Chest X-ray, PA view. Patient: 49 years old, sex M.
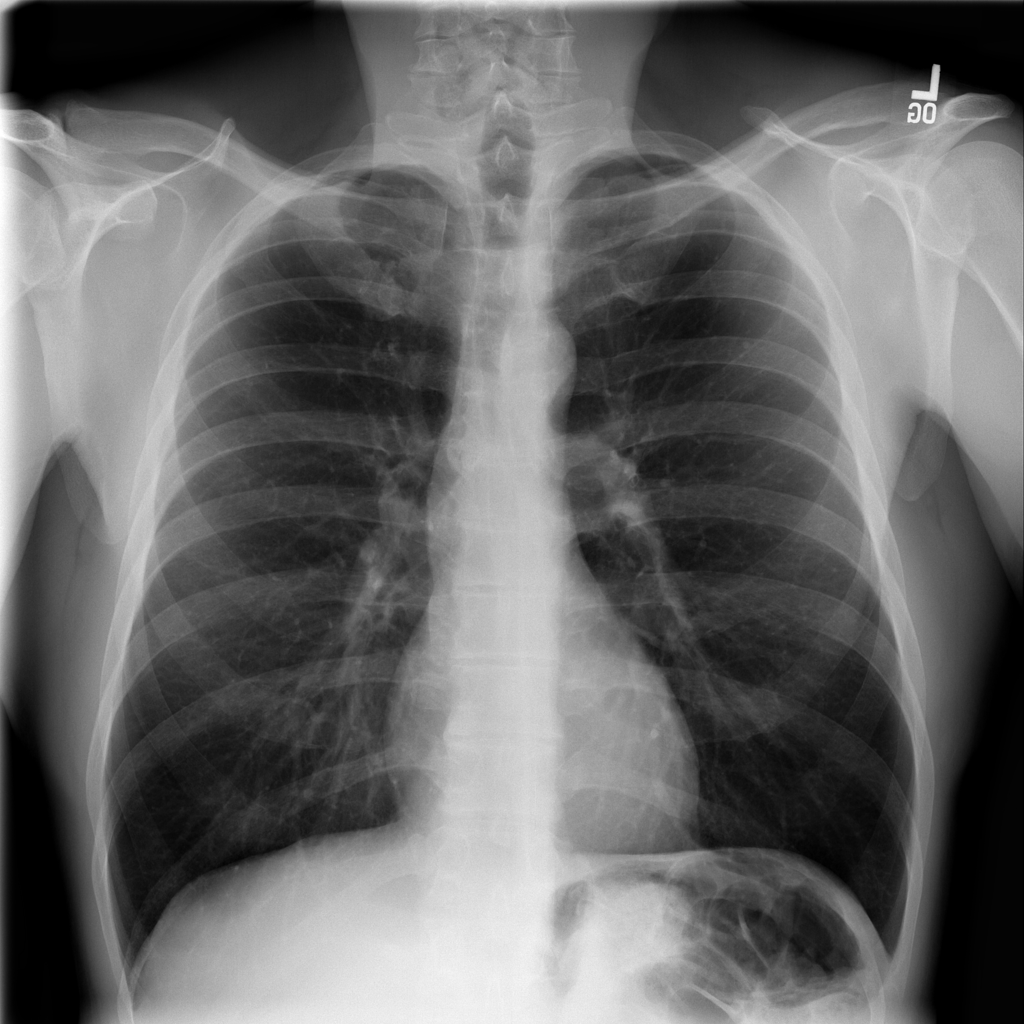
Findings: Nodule